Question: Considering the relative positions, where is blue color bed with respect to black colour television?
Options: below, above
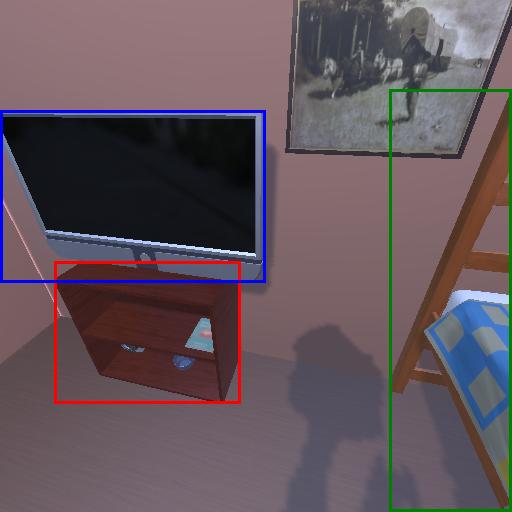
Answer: below